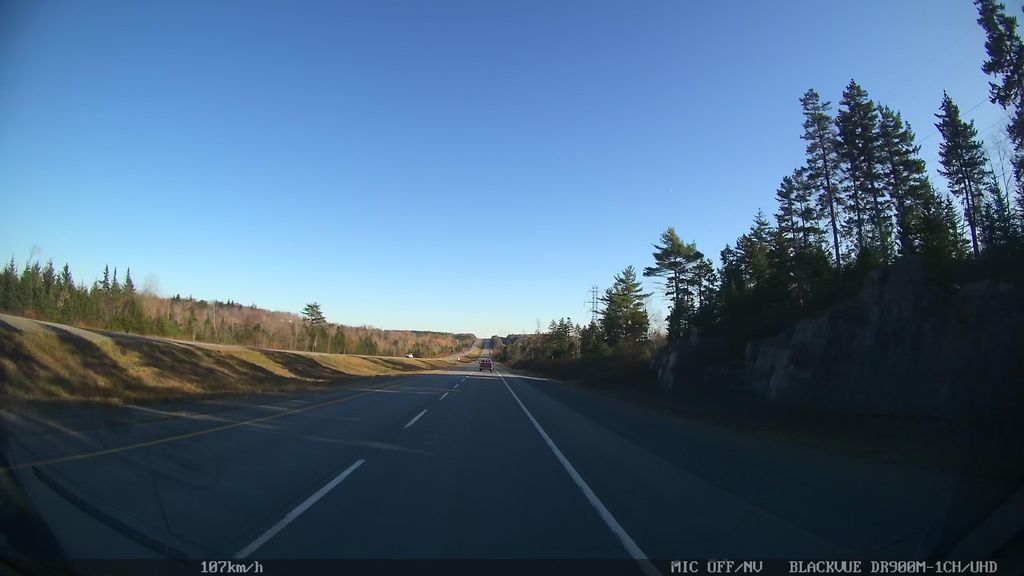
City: halifax